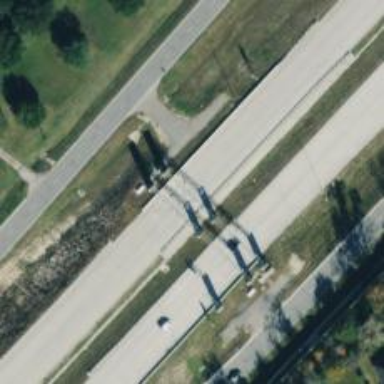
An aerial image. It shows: Toll gantry on the road.